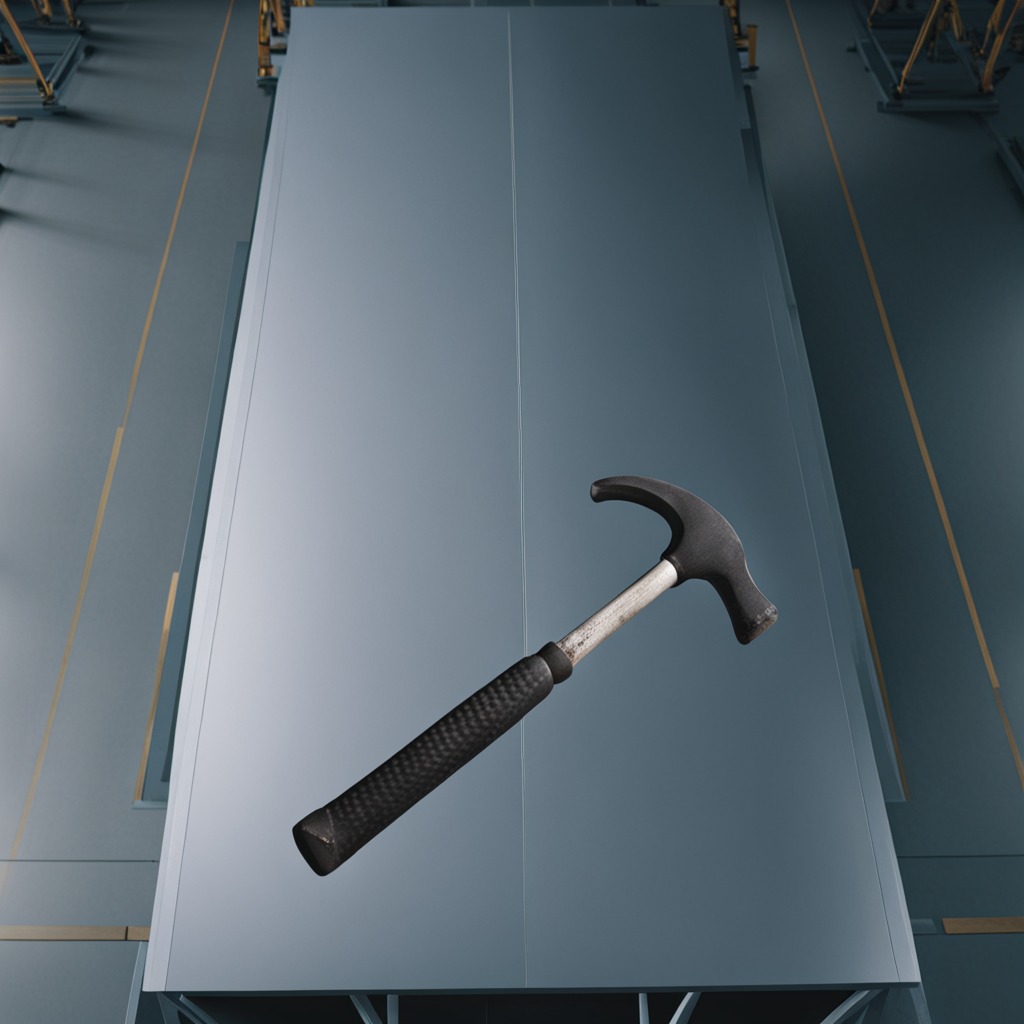
A hammer lies on the toolbox surface in an airplane hangar workshop.